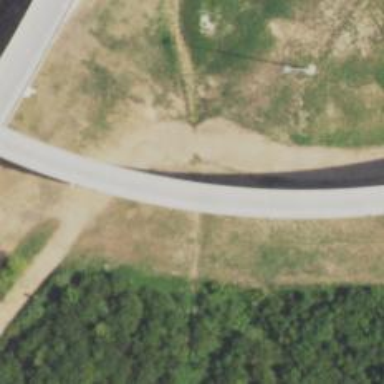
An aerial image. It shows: Bridge.